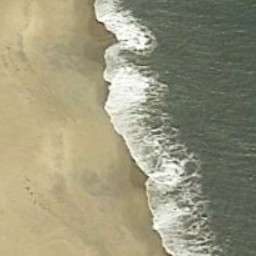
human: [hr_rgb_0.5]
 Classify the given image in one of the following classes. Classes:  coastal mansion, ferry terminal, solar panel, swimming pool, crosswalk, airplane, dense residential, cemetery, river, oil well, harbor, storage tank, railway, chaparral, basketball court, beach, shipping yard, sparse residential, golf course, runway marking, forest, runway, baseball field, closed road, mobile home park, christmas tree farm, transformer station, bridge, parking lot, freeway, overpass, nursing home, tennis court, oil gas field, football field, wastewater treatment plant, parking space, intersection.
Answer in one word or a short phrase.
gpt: beach